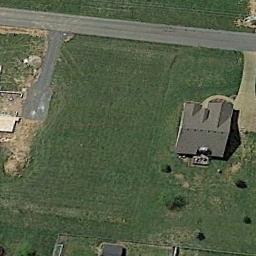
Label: sparse_residential